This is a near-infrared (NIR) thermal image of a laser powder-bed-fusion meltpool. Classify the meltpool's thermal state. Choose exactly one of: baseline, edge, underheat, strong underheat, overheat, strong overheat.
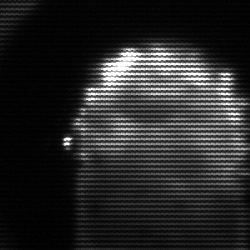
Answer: baseline